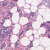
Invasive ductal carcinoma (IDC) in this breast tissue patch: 1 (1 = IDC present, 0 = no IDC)